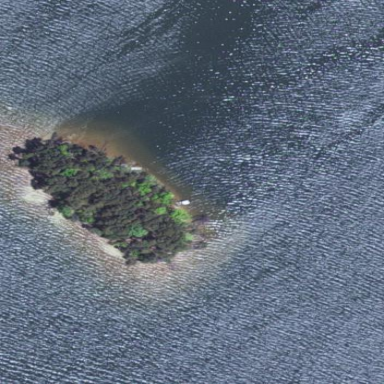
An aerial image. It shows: Islet surrounded by woodland.